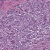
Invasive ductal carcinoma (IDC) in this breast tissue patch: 1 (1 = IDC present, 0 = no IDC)